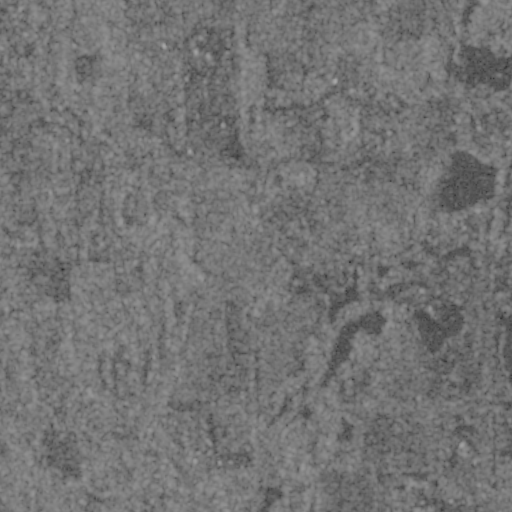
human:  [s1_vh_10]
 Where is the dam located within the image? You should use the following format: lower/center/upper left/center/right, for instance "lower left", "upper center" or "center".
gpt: The dam is located in the lower left of the image.
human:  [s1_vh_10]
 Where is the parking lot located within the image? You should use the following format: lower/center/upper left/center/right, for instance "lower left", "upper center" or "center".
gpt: The parking lot is located in the center right of the image.
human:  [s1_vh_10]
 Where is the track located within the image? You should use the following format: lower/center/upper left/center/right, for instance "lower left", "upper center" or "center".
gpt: The track is located in the lower right of the image.
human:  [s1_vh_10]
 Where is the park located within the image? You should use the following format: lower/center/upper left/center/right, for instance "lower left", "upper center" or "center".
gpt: There is no park in the image.

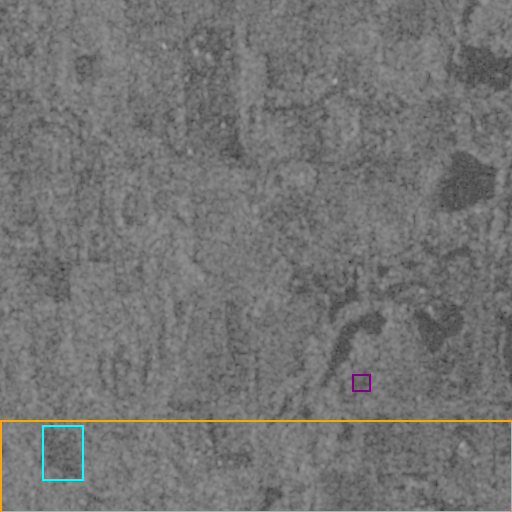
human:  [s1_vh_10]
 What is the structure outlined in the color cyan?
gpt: The structure outlined in cyan is a crop field.
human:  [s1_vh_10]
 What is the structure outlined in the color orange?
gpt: The structure outlined in orange is a park.
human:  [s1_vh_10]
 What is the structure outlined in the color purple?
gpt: The structure outlined in purple is a track.
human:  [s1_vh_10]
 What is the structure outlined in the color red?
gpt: There is no red outline.